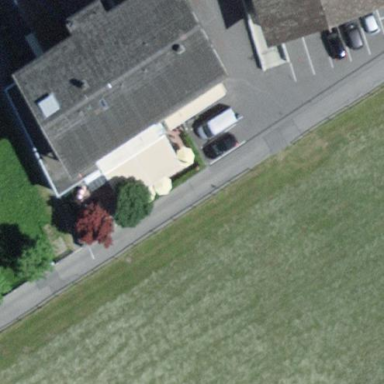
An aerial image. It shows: Restaurant in building.